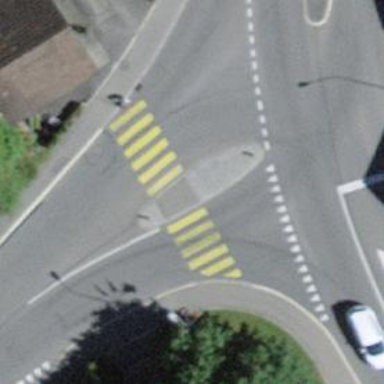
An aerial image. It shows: Marked crossing with zebra crossing island.